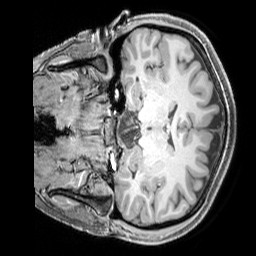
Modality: T1w
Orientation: coronal
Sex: female
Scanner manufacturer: siemens
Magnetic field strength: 3 T
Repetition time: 2.3 s
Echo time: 0.00226 s